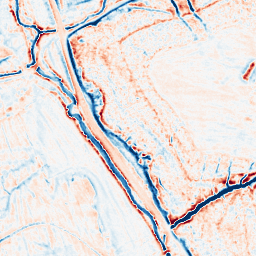
Category: edge_preserving
Decomposition family: anisotropic_diffusion
Decomposition parameters: iterations: 20
kappa: 30
gamma: 0.15
Upsampling method: linear_exact
Upsampling parameters: scale: 2
Upsampling scale: 2